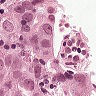
Metastatic tissue present: yes